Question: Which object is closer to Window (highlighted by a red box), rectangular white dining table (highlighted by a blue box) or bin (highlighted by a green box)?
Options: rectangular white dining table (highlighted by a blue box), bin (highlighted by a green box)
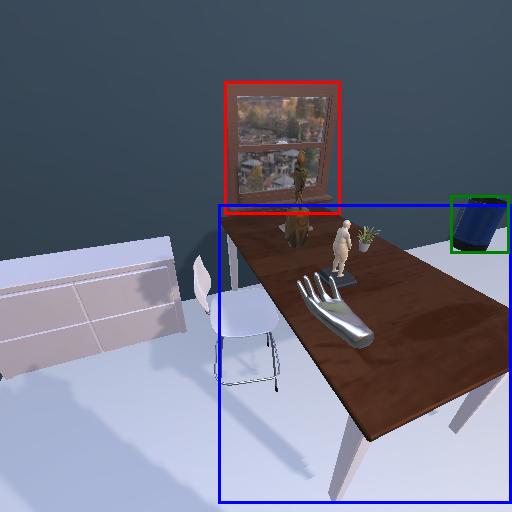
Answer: rectangular white dining table (highlighted by a blue box)